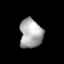
Tissue: lung
Cell type: Fibroblasts
Senescence score: 0.2065
Nuclear area (px): 657
Mean DAPI intensity: 167.953